Field crop: maize
Growth stage: 2
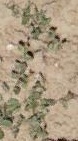
Species: convolvulus